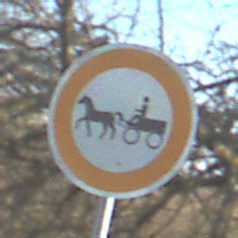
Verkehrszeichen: VerbotGespannfuhrwerke
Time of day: MorningAfternoon
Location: Outdoor (Nature)
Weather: Clear
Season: NotSpecified
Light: Natural